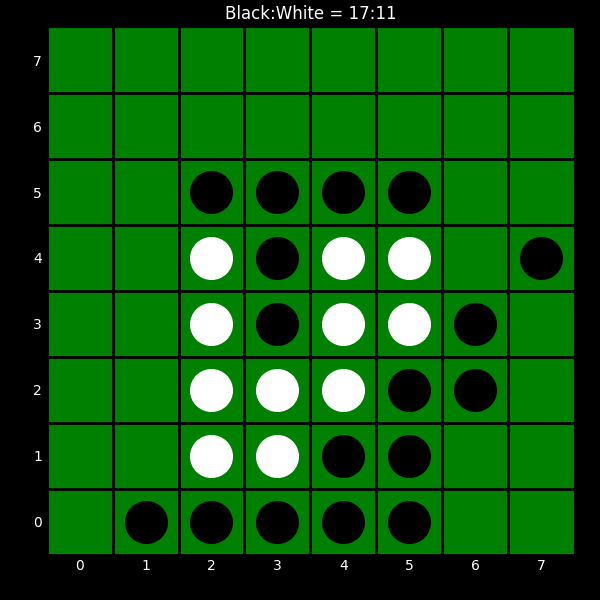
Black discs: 17
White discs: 11